The image is a wavelet scalogram (time versus scale/frequency) of a rolling-element bearing's vibration signal. Diagnose the bearing from this image, choosing from: normal, inner_race, outer_race, ball.
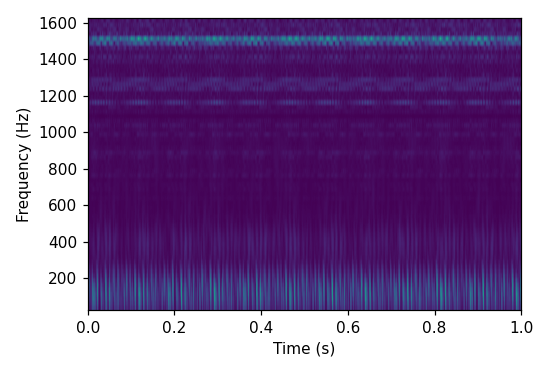
Answer: outer_race